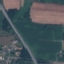
Land use / land cover class: Highway